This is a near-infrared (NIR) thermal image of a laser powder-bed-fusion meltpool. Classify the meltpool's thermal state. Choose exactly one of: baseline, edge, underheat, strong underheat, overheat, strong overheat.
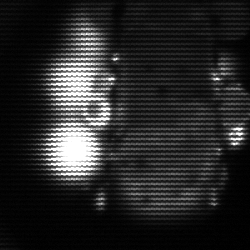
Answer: strong underheat